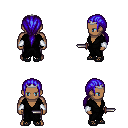
a pixel art fantasy rpg character, male body template, human, dark skin, gray robe, metal pants, blue ponytail hairstyle, silver tiara, white cloth bracers, ghillies, dagger, four views (front, back, left, right), 2x2 character sprite sheet, small pixel art, hard edges, no anti-aliasing